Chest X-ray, PA view. Patient: 46 years old, sex M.
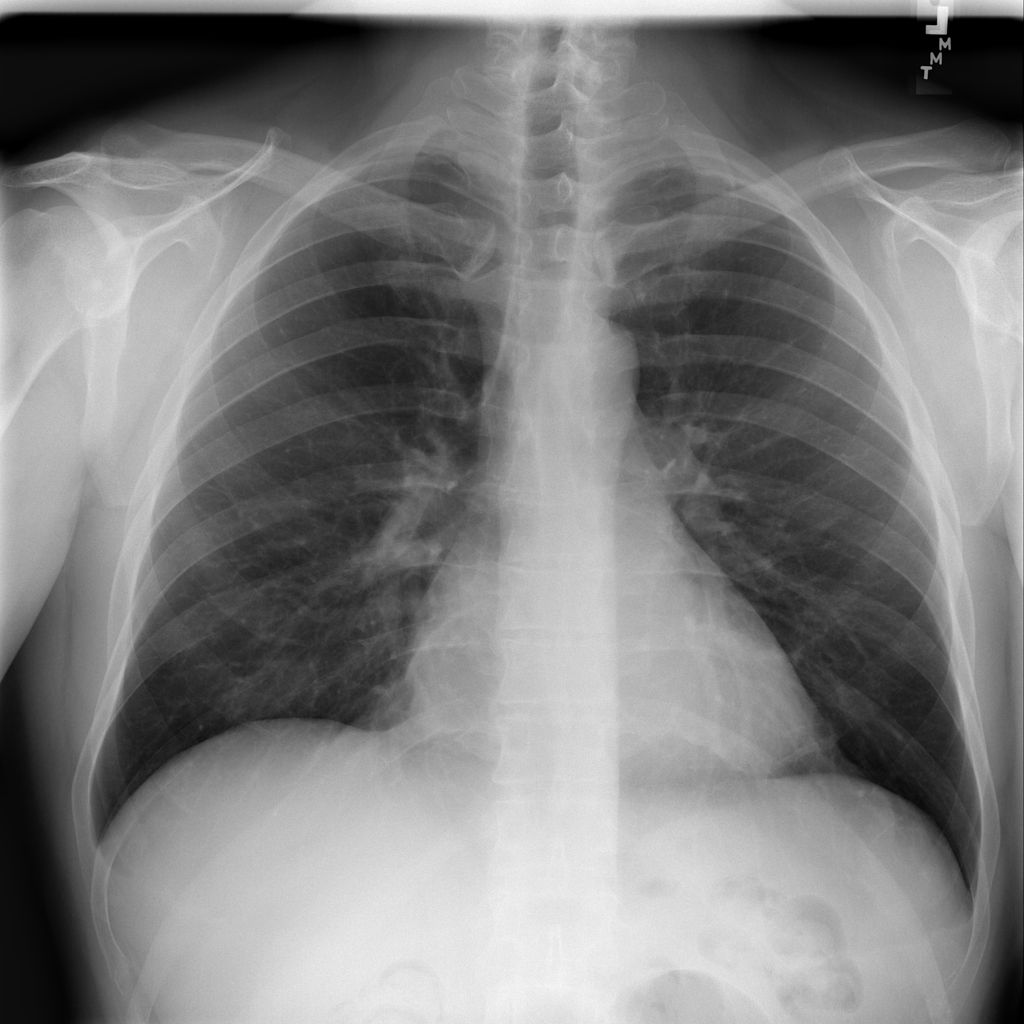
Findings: Cardiomegaly